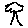
Label: tree